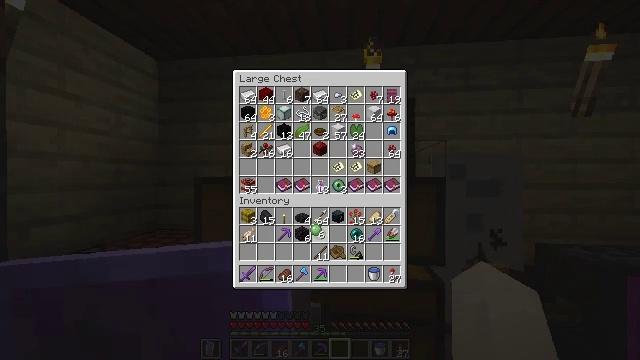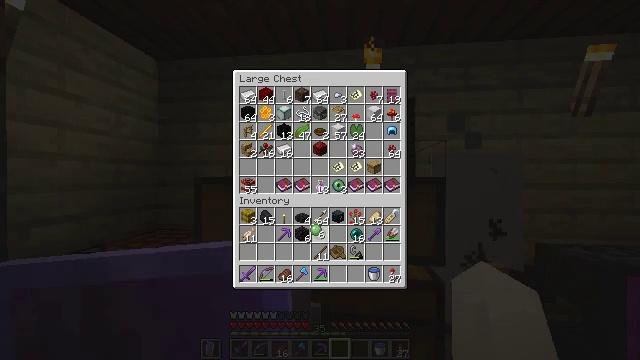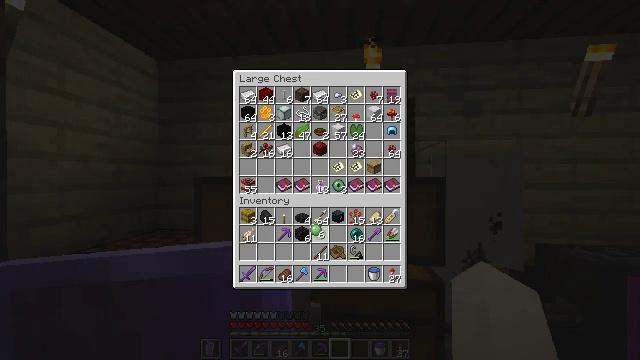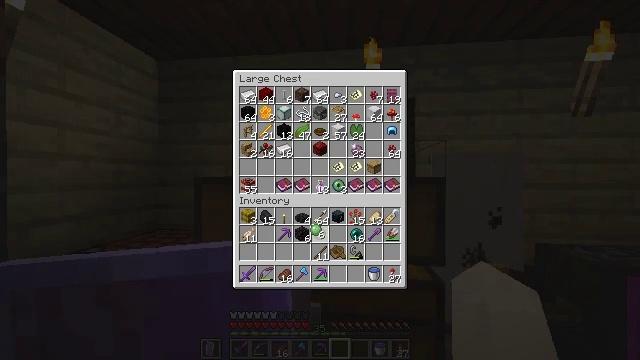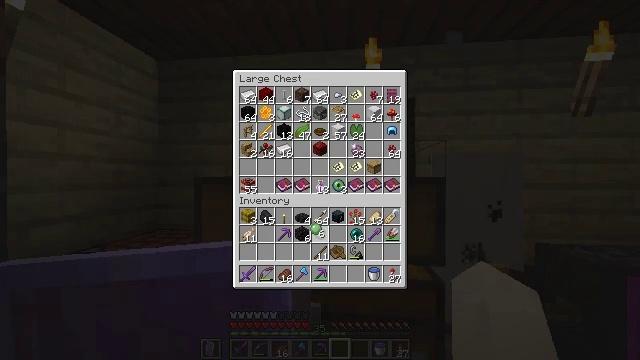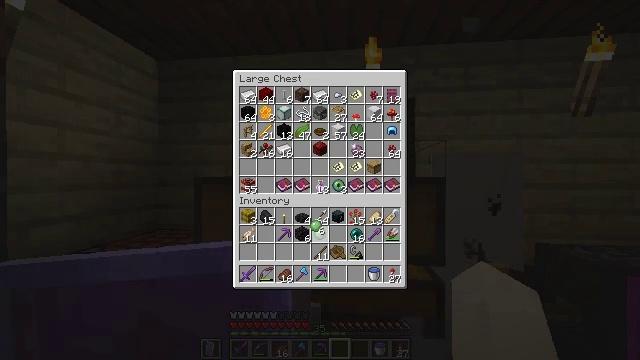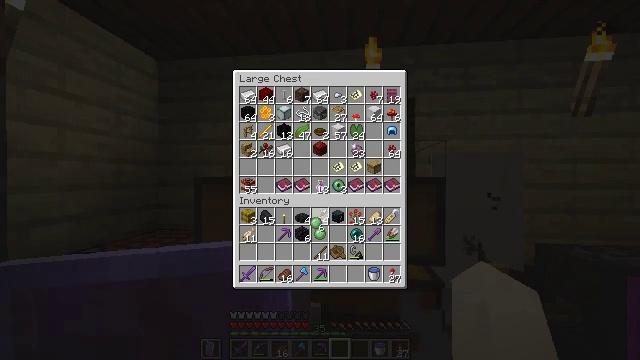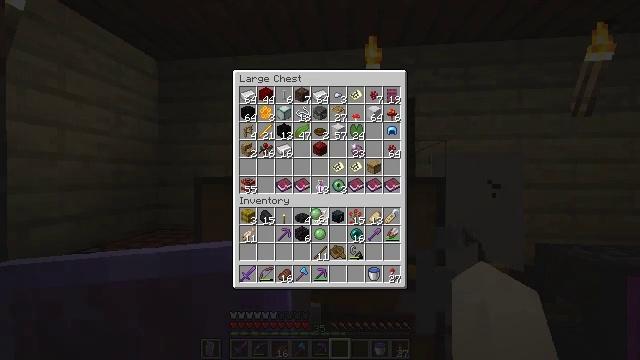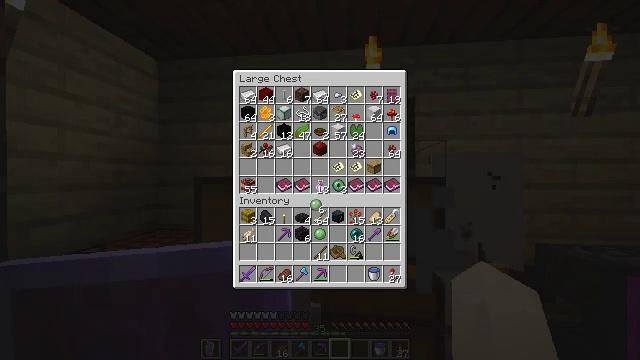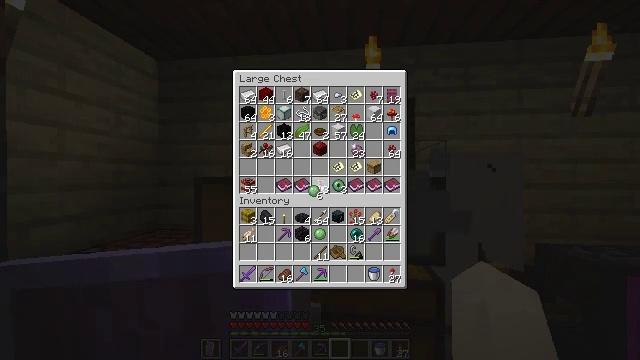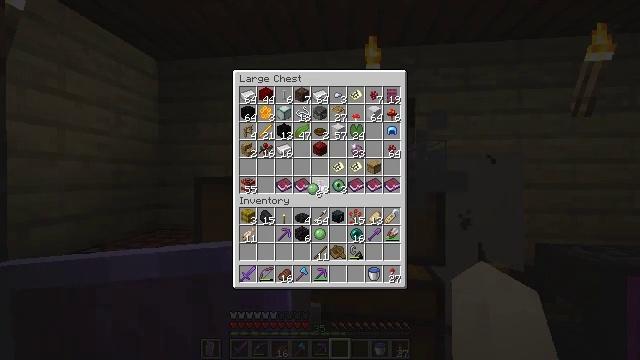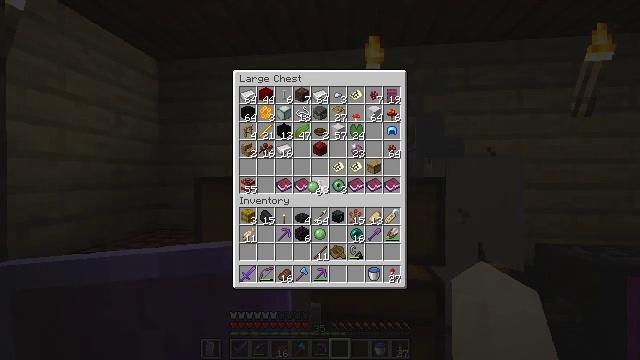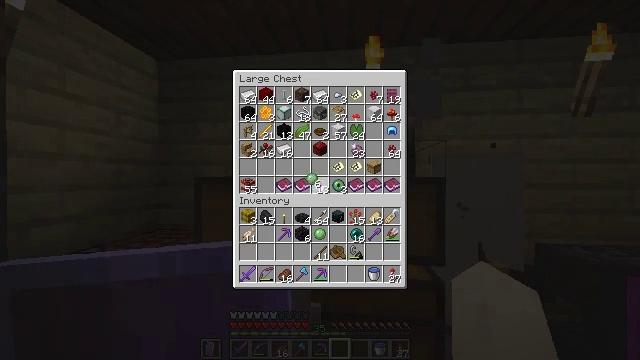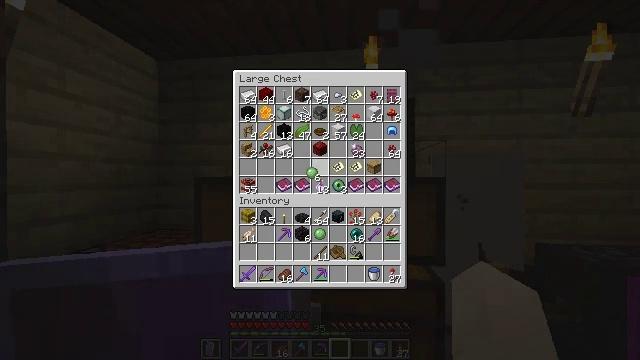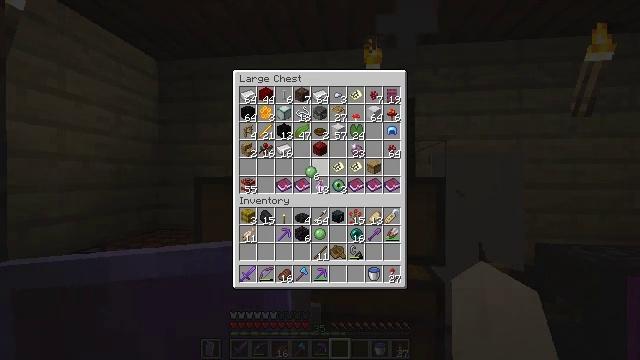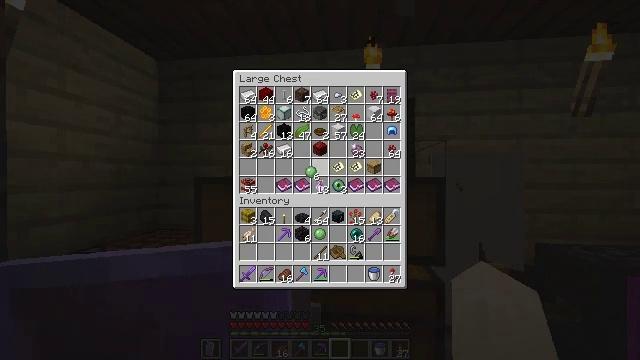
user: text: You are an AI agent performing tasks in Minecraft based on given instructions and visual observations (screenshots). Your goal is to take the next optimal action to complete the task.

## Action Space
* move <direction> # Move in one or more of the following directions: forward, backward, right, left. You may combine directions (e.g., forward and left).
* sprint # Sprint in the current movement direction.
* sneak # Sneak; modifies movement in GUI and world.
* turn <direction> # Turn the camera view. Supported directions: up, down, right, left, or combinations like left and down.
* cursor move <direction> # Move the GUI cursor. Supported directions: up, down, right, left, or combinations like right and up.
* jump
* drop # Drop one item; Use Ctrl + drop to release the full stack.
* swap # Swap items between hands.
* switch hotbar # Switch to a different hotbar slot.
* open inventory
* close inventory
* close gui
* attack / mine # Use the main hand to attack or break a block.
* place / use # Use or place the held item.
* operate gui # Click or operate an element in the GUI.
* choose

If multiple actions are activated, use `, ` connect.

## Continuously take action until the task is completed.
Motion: motion action
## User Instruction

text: Interact with a crafting table to craft a lead.
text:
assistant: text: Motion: no_op
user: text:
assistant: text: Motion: no_op
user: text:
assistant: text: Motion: no_op
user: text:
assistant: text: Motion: no_op
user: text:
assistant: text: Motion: no_op
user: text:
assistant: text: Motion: no_op
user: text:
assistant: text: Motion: turn up
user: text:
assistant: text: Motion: turn up
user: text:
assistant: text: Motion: turn up
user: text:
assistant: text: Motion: no_op
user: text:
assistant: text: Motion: no_op
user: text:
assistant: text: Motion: turn up
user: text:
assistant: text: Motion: no_op
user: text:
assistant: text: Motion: no_op
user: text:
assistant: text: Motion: no_op
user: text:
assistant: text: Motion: no_op
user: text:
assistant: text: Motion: no_op
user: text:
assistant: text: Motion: no_op
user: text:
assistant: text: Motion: no_op
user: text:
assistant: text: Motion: no_op
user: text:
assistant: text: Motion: attack / mine
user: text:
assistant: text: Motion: attack / mine
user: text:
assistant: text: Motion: no_op
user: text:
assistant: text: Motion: no_op
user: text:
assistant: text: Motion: no_op
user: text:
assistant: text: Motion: no_op
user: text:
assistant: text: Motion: no_op
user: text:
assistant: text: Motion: turn up
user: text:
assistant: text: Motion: turn up
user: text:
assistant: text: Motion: no_op